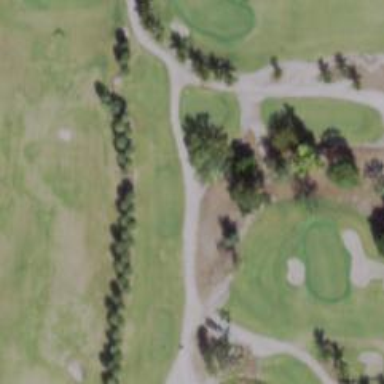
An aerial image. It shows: Service road used as golf cart path.